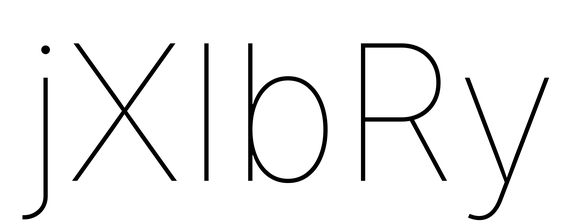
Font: Inter_Thin